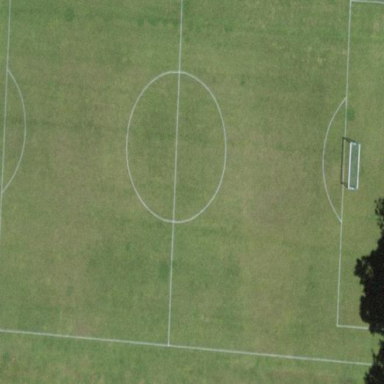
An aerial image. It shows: Soccer pitch with grass surface for leisure and sports.